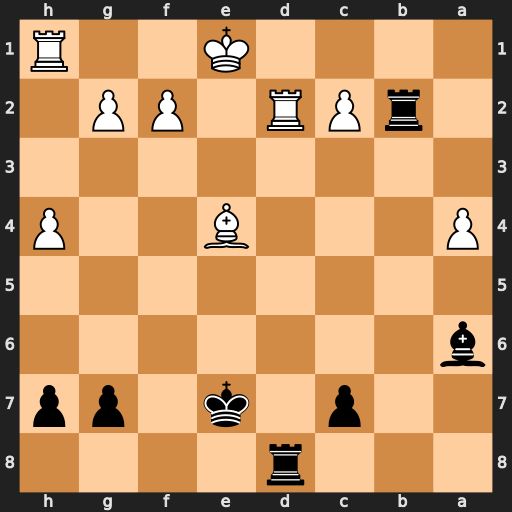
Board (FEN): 3r4/2p1k1pp/b7/8/P3B2P/8/1rPR1PP1/4K2R
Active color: b
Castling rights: K
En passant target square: -
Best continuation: Rb1+ Rd1 Rbxd1#